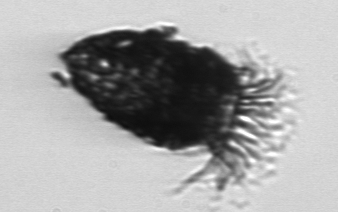
Label: Stenosemella_pacifica